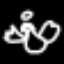
Label: angel